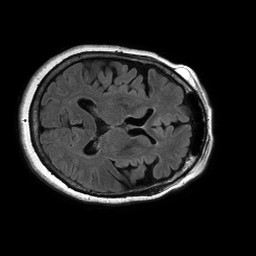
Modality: FLAIR
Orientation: axial
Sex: female
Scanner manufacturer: philips
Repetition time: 11 s
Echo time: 0.125 s